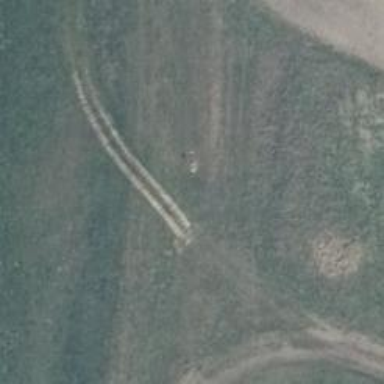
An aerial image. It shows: Path.